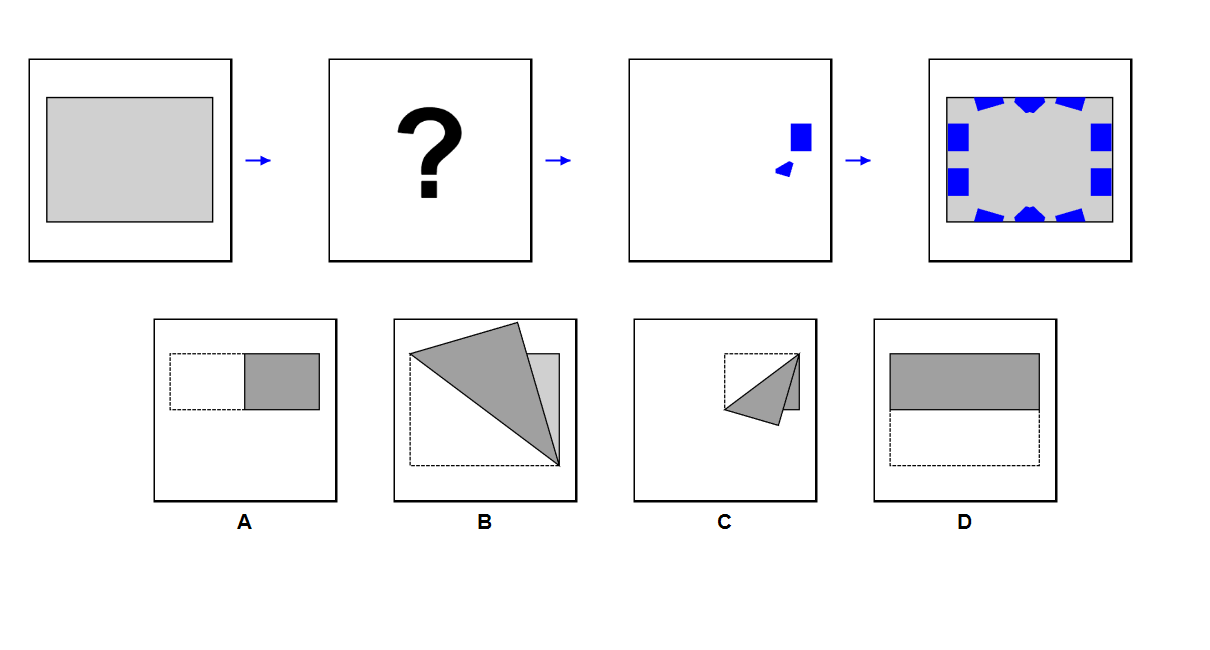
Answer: B